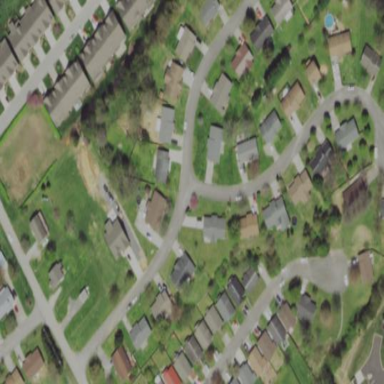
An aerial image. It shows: Residential area composed of single-family homes.